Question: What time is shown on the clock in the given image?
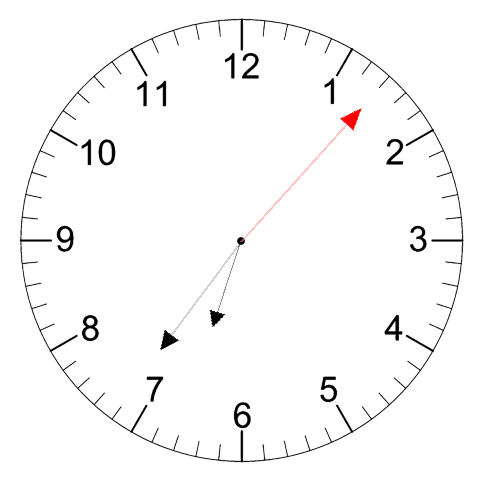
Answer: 06:36:07